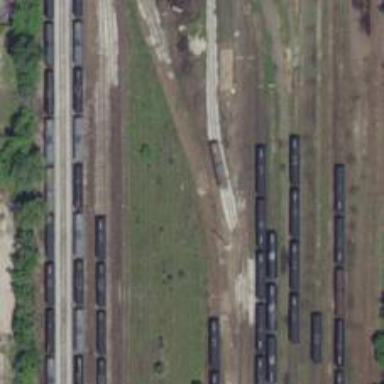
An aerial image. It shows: Abandoned railway spur.